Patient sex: M
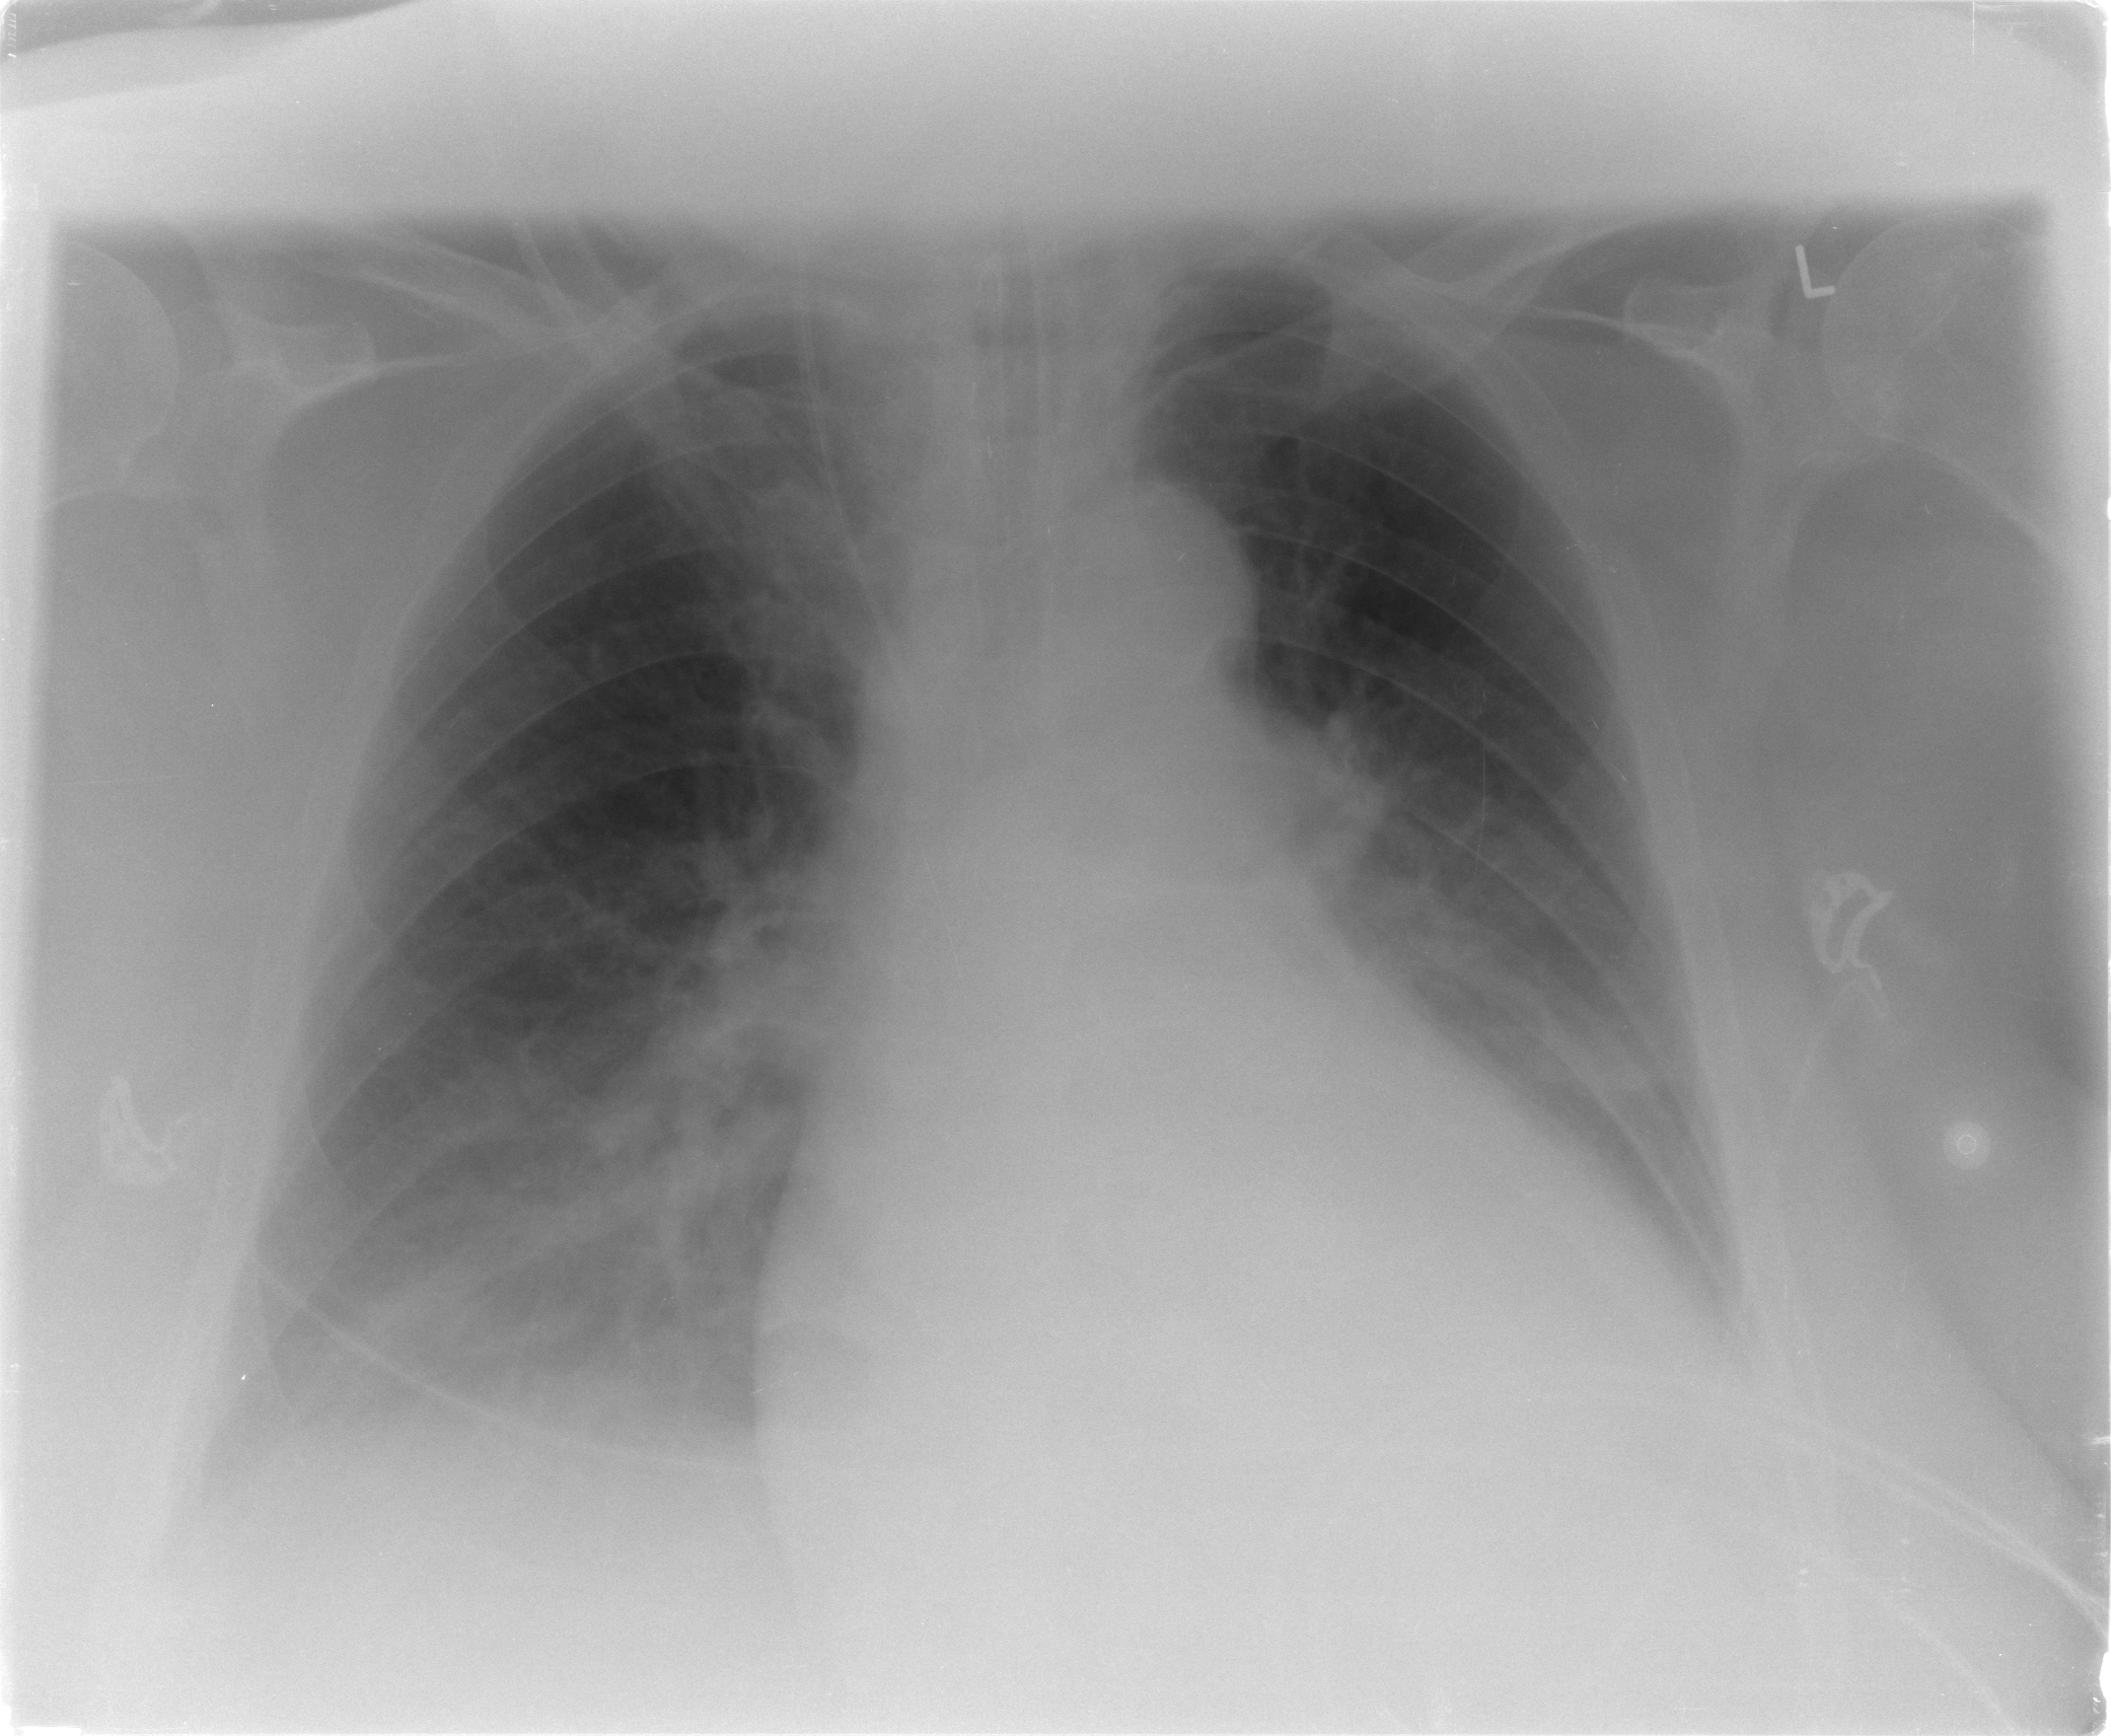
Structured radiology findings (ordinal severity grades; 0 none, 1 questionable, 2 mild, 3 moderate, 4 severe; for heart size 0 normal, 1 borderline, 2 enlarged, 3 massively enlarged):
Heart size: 2
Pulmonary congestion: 1
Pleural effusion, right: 2
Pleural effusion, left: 1
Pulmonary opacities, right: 0
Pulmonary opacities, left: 0
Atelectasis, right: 2
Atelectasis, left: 2